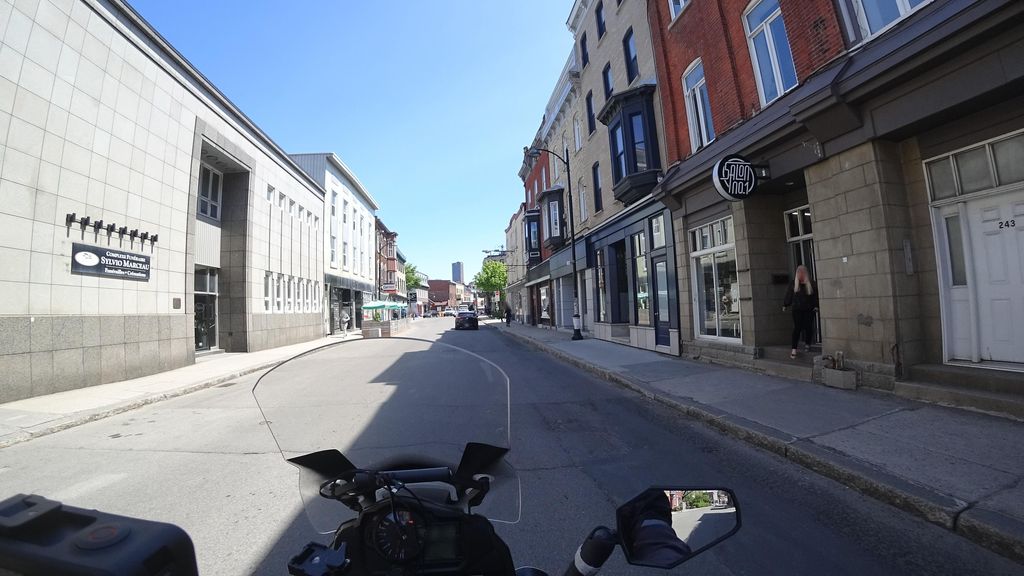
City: quebec_city